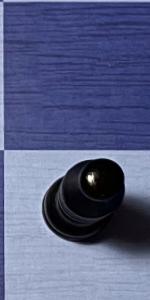
Label: Bishop_Black